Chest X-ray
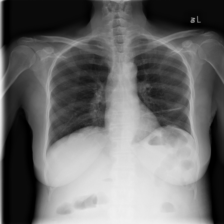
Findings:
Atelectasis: positive
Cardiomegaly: negative
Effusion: negative
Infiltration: negative
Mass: negative
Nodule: negative
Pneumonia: negative
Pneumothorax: negative
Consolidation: negative
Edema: negative
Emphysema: negative
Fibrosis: negative
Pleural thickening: negative
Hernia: negative